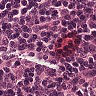
Metastatic tissue present: no